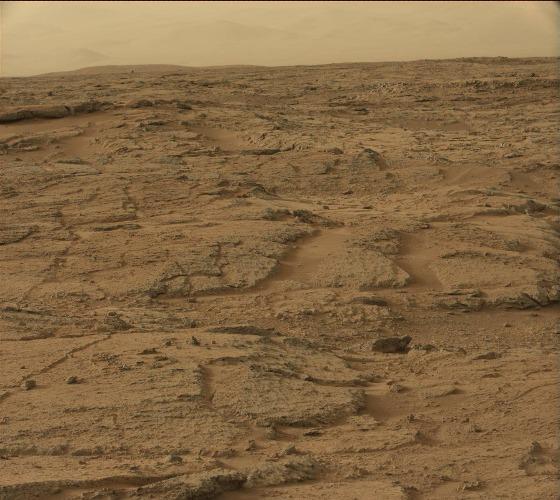
Terrain classes present: Bedrock, Gravel / Sand / Soil, Rock, Shadow, Sky / Distant Mountains